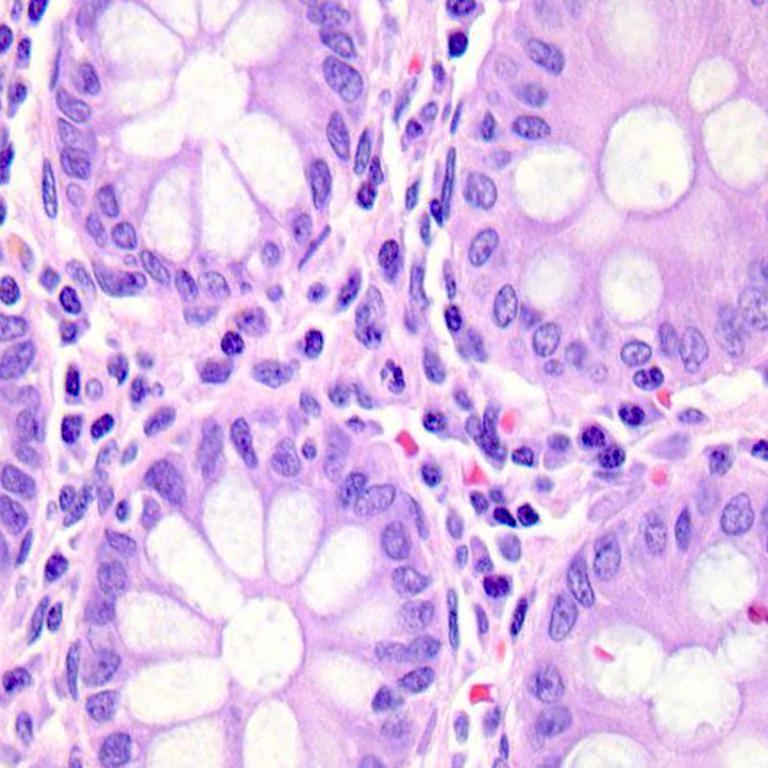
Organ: colon
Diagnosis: benign